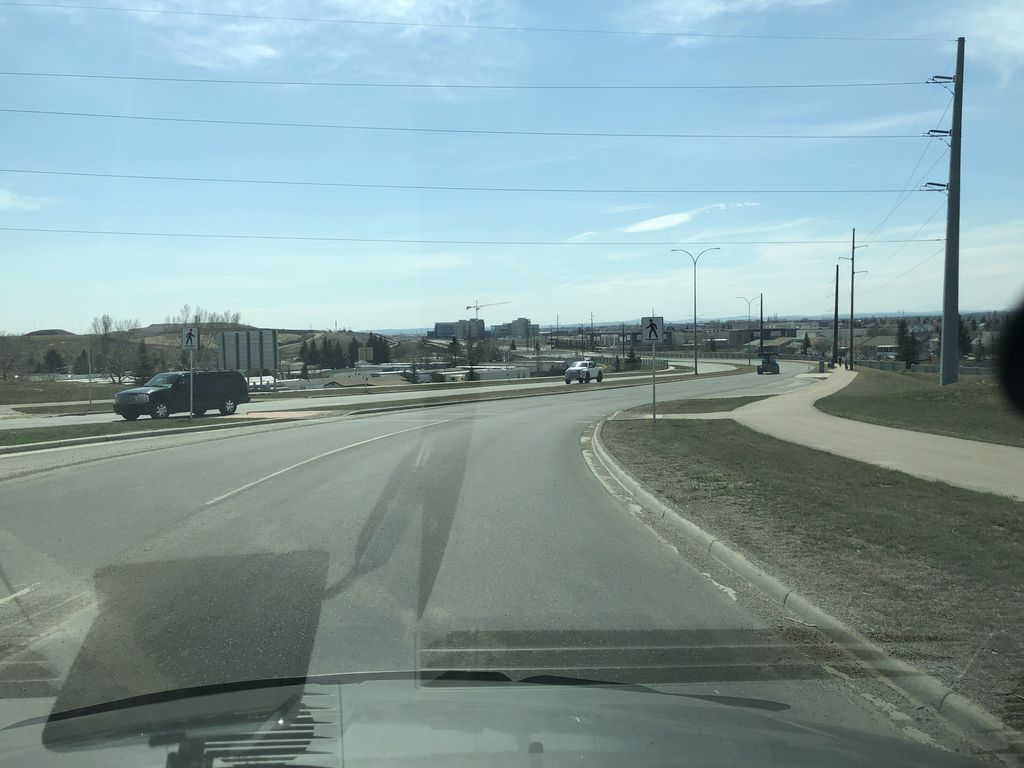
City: calgary